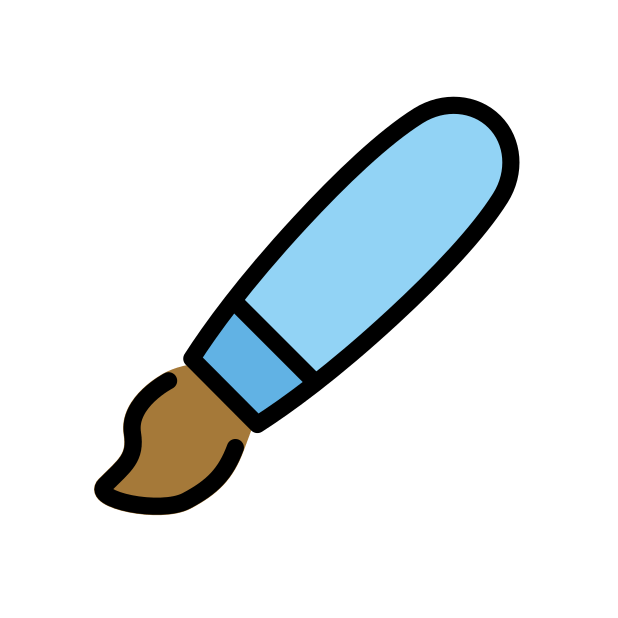
Emoji: 🖌
Name: lower left paintbrush
Unicode: 0x1f58c